Interaction volume radius: 10 \u00c5
Interaction volume height: 15 \u00c5
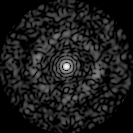
Disorder parameter: 0.8647